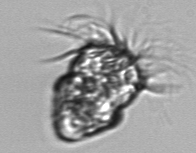
Label: Strombidium_inclinatum